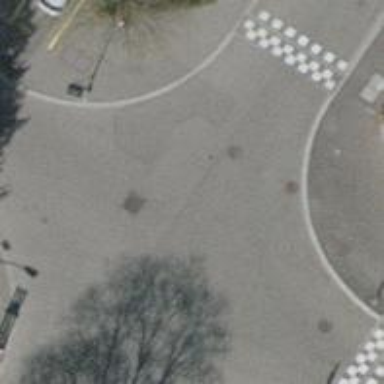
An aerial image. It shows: Table-style traffic calming feature.